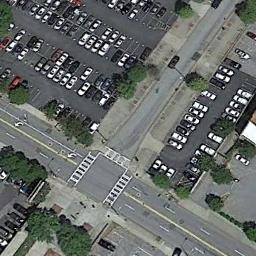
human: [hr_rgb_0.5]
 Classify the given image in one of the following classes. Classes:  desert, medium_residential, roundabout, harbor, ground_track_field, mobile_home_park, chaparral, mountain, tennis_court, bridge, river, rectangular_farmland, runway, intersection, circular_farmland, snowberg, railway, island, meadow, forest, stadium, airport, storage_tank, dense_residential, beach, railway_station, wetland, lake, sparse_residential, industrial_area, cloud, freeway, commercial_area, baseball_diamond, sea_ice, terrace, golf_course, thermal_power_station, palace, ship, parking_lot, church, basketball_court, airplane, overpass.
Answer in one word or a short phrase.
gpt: parking_lot